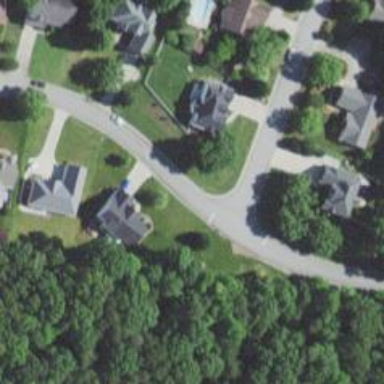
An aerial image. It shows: Residential road.